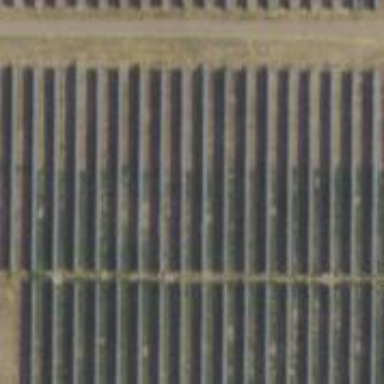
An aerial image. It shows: Solar power generator using photovoltaic panels.